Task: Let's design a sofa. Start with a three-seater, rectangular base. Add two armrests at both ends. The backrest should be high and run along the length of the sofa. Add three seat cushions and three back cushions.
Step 291:
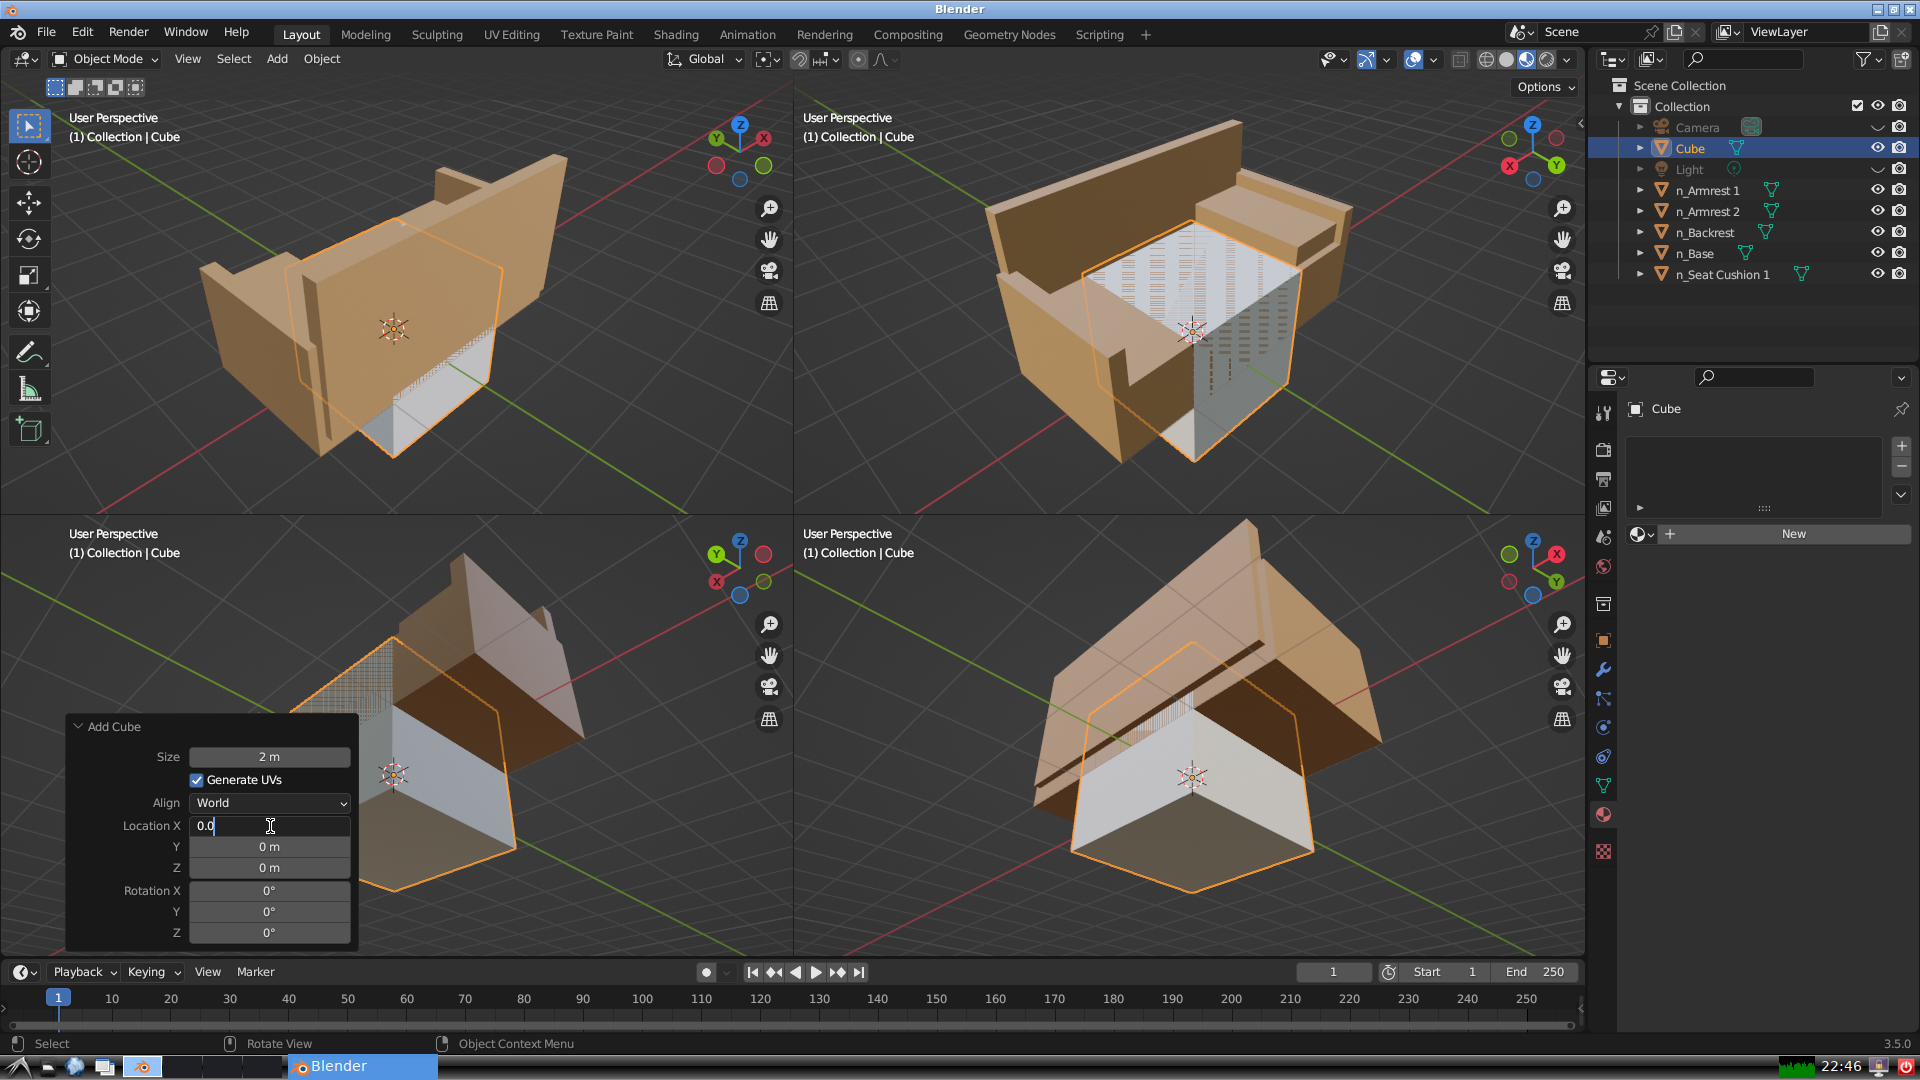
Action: {"key_press": ['Return']}